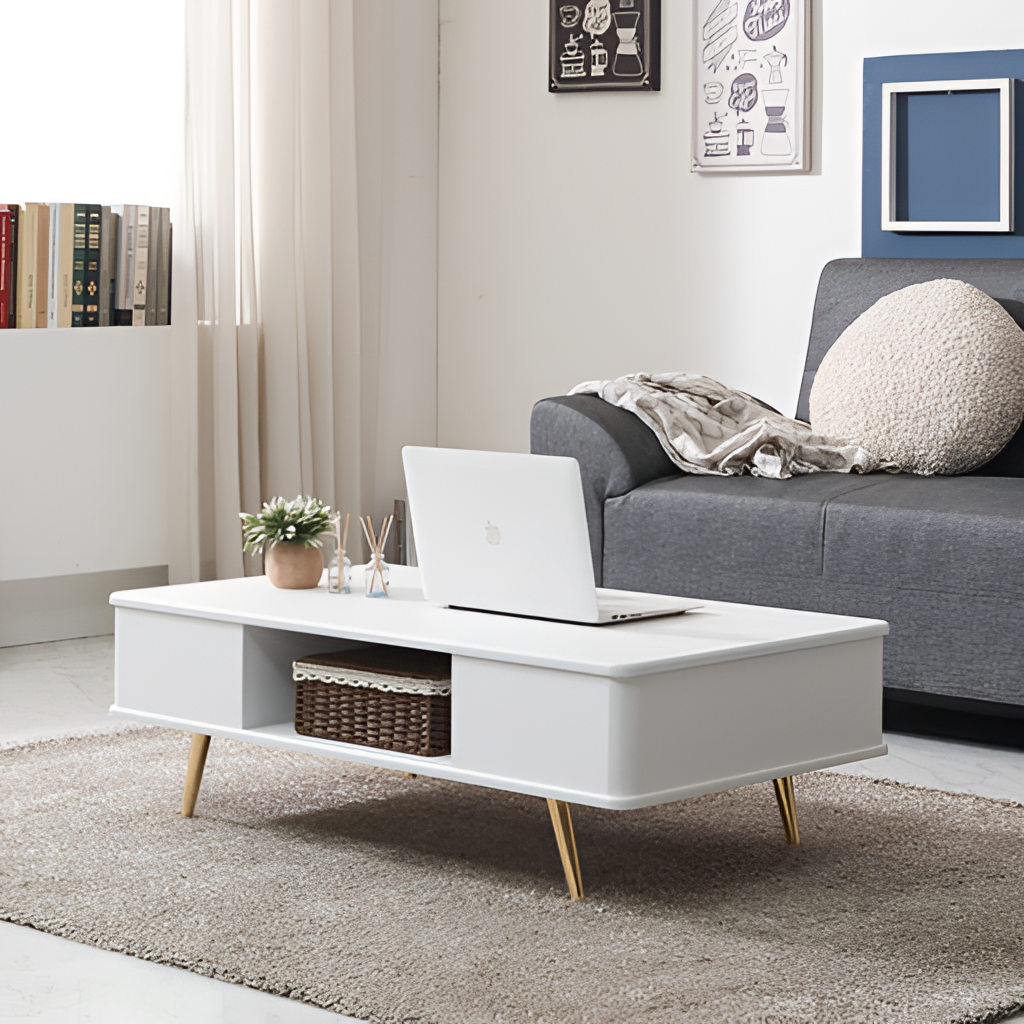
white wood coffee table, living room, tile flooring, with large square pattern, contemporary, white paint wallpaper, with solid pattern